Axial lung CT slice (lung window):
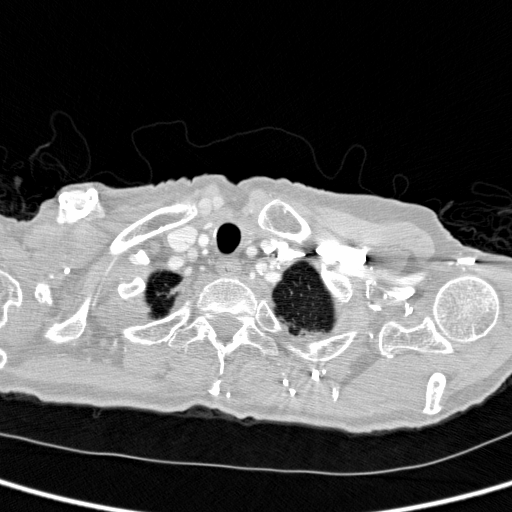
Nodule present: no